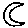
Label: moon